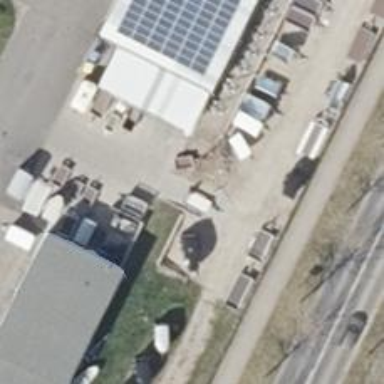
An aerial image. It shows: Shop that sells cars.